Aerial crown-view tile of a tropical tree (Barro Colorado Island, Panama), acquired 20240813:
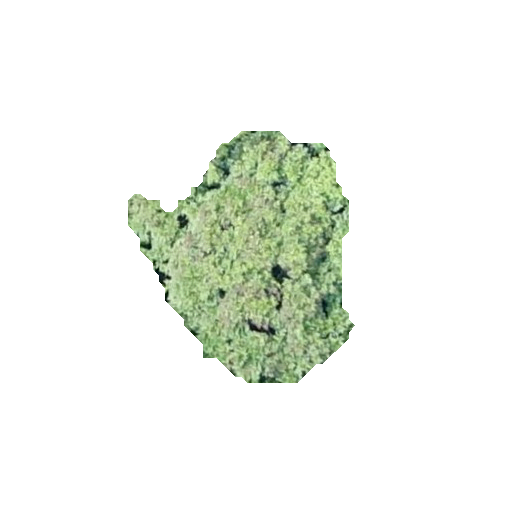
Species: Alseis blackiana
GBIF accepted scientific name: Alseis blackiana
Crown area: 57.903 m²